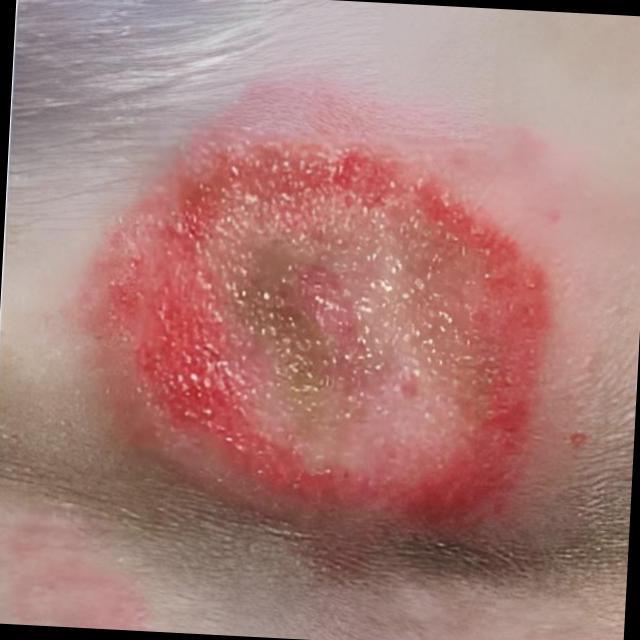
Canine ringworm (Dermatophytosis) — fungal infection caused by Microsporum or Trichophyton. Presents with circular alopecia, scaling, crusting, and broken hairs.